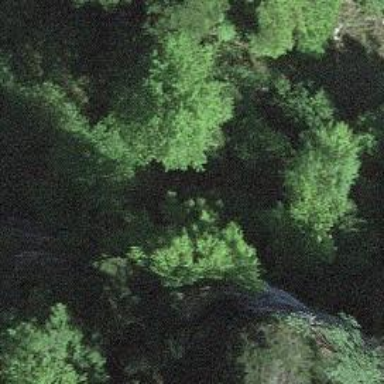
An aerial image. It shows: Cliff in nature.